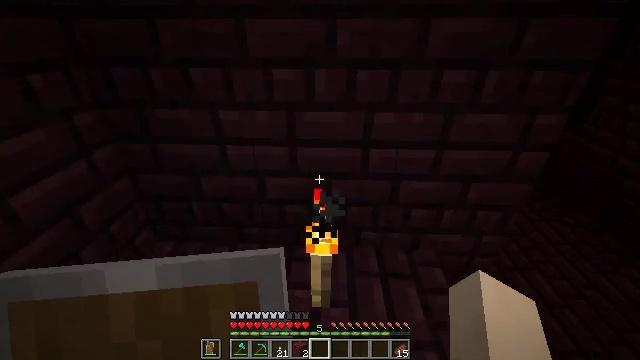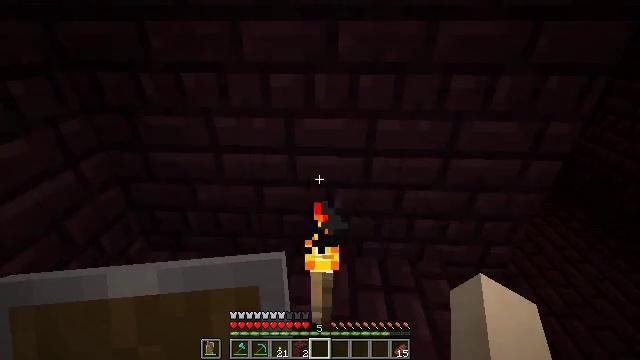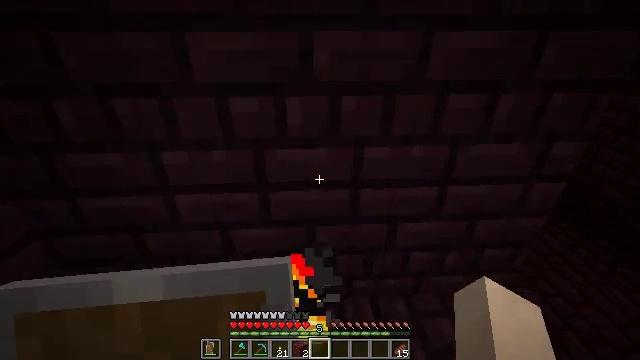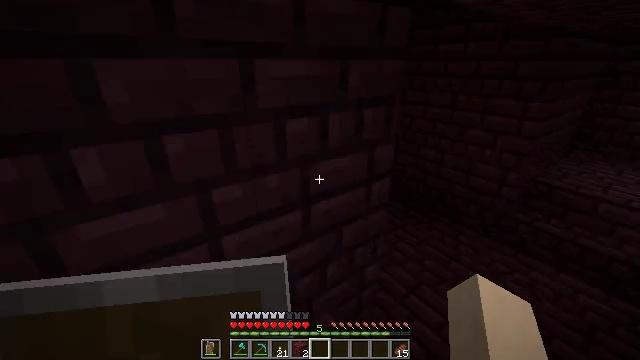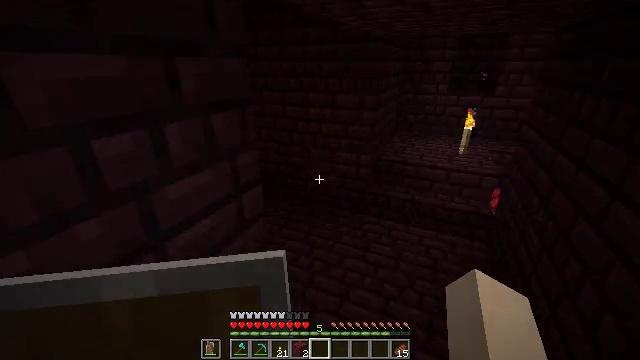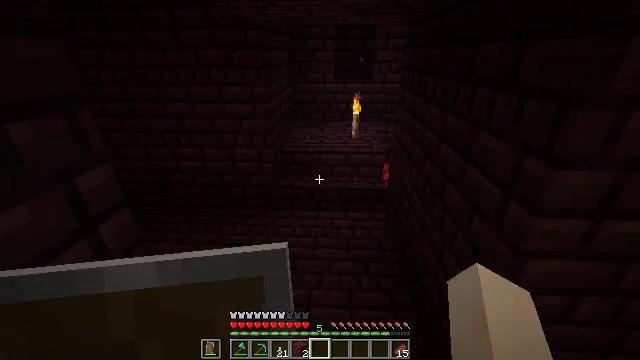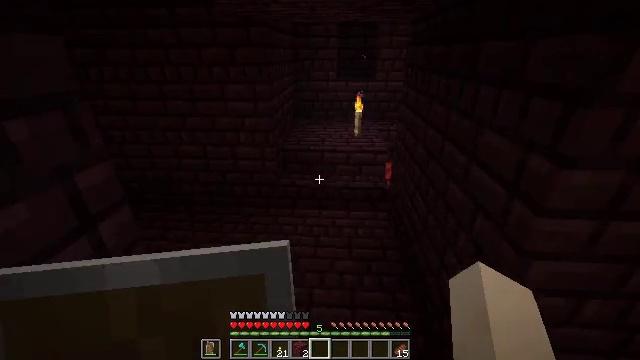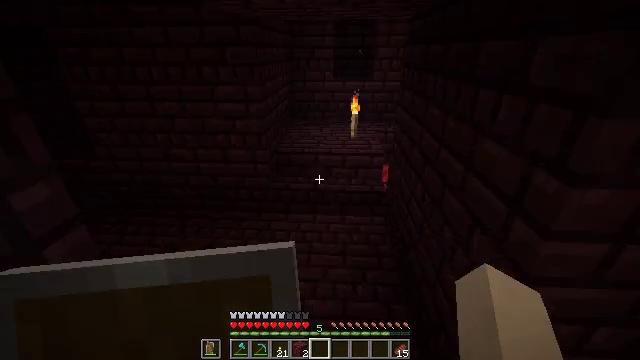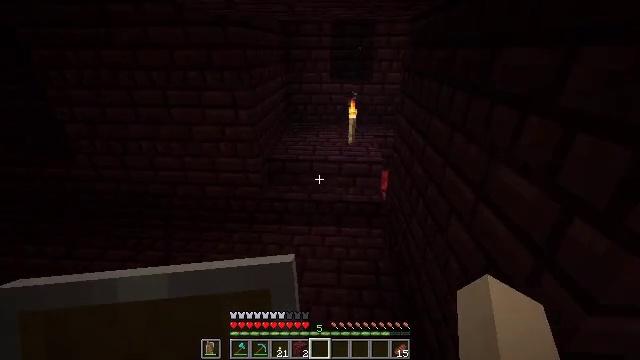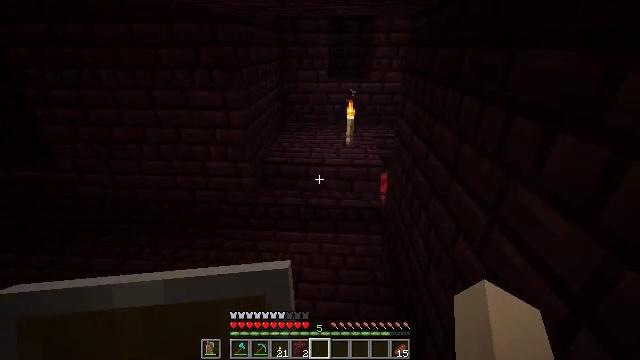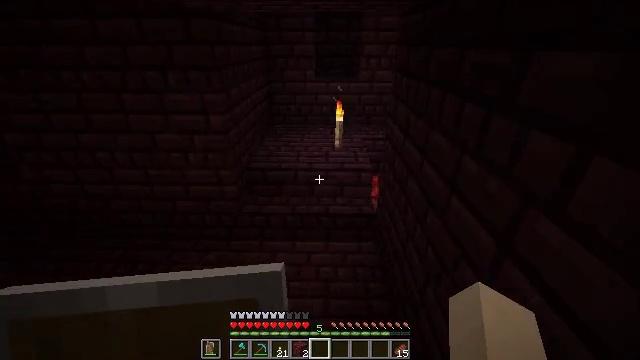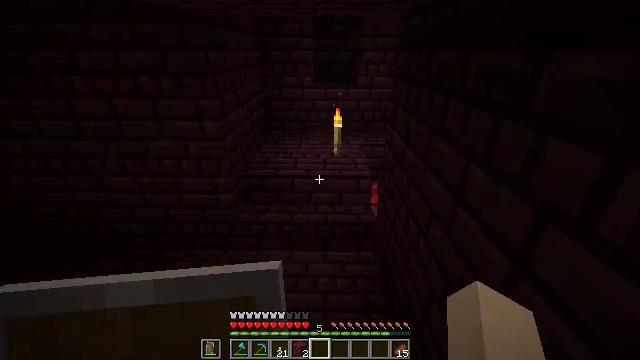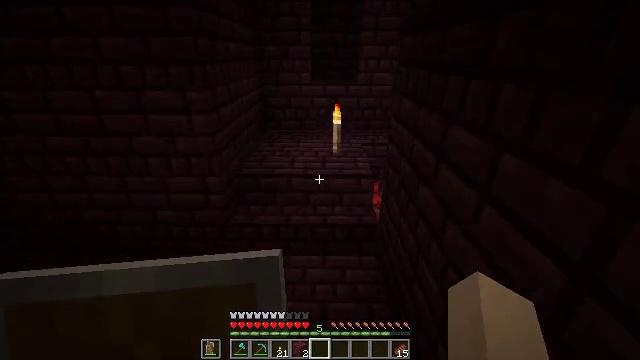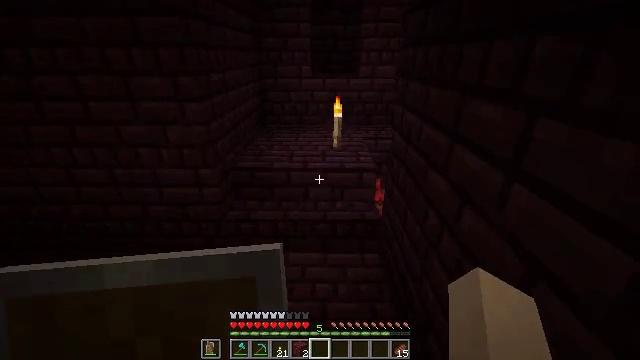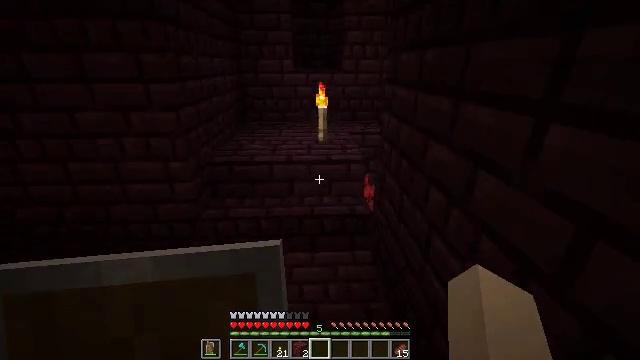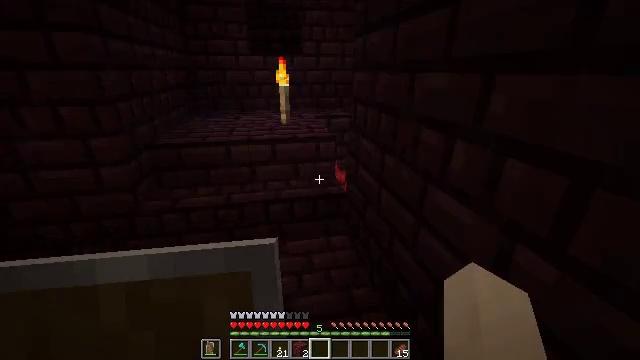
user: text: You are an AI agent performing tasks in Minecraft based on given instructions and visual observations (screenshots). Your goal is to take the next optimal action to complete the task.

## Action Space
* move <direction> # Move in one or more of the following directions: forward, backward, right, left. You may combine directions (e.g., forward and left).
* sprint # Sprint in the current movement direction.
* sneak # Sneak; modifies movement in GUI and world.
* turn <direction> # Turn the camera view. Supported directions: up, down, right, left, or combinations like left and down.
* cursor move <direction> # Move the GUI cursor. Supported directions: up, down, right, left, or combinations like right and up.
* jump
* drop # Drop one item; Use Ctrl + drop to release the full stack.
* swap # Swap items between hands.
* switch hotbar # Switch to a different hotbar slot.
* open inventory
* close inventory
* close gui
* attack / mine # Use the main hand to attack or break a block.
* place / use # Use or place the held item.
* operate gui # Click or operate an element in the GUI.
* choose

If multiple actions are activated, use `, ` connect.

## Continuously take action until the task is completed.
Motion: motion action
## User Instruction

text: Collect nether wart by breaking it.
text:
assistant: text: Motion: move forward, close inventory
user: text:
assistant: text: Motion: move forward, turn right and up
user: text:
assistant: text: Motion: move forward and move right, turn right and up
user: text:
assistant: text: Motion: move forward and move right, turn right
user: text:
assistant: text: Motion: move forward and move right, turn right and down
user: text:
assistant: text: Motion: move forward and move right
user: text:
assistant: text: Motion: move forward
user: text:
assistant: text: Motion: move forward
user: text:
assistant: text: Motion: move forward
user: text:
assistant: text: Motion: move forward, turn right
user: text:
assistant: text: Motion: move forward, turn up
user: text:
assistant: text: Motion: move forward
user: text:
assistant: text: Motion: move forward
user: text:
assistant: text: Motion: move forward and move left, turn right and up
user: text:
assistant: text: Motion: move forward and move left, turn right and up
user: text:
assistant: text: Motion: move forward and move left, turn right
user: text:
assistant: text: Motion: move forward, turn right
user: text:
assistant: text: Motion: move forward and move left, turn right and down
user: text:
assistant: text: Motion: move forward and move left, turn right and down
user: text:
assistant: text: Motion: move forward and move left, turn right and down
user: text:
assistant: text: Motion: move forward and move left, turn right
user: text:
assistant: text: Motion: move forward and move left, turn right
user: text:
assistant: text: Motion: move forward and move left, turn right and down
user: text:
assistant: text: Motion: move forward and move left, turn right and down
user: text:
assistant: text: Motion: move forward, turn right and down
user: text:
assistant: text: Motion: move forward, turn right and down
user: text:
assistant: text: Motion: move forward, turn right and down
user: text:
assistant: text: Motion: move forward, turn right and down
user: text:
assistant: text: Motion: move forward and move left, turn right and down
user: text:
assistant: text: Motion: move forward and move left, turn right and down